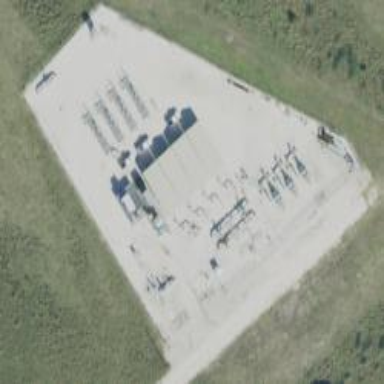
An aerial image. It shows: Industrial area with gas facility. There is fenced substation used for measurement.